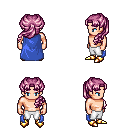
a pixel art fantasy rpg character, male body template, human, light skin, blue cape, white pants, pink princess hairstyle, gold boots, four views (front, back, left, right), 2x2 character sprite sheet, small pixel art, hard edges, no anti-aliasing